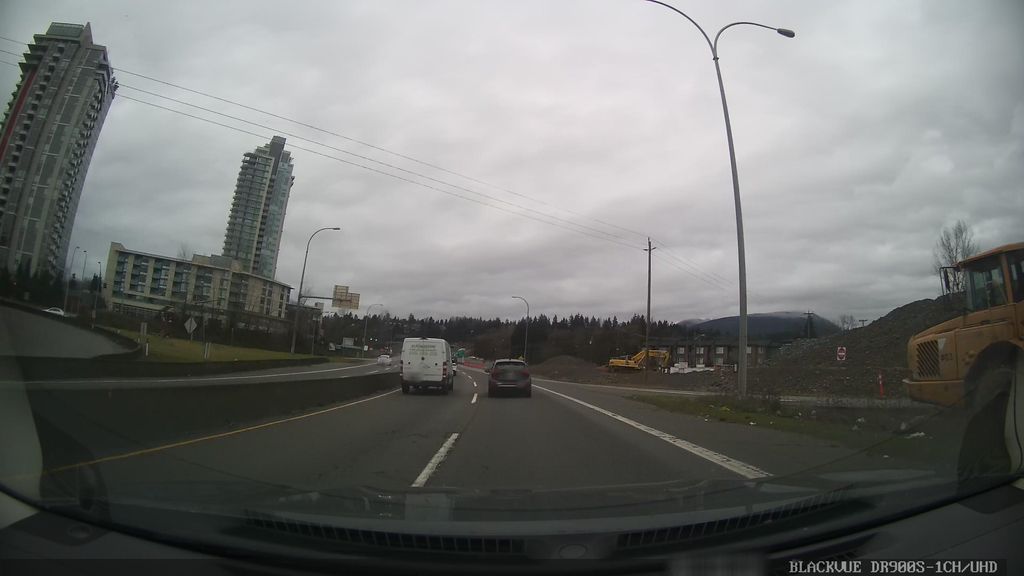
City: vancouver